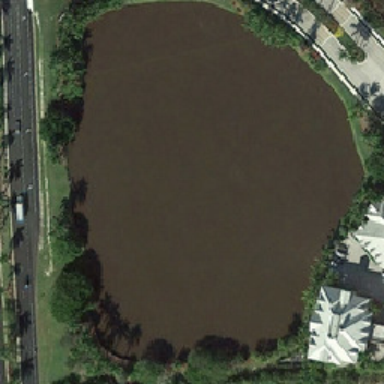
The pond next to the road seems to be dirty with brown water .